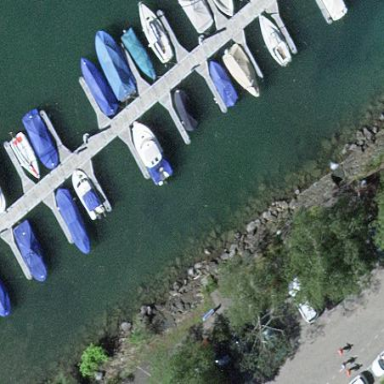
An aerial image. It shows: Man-made pier.